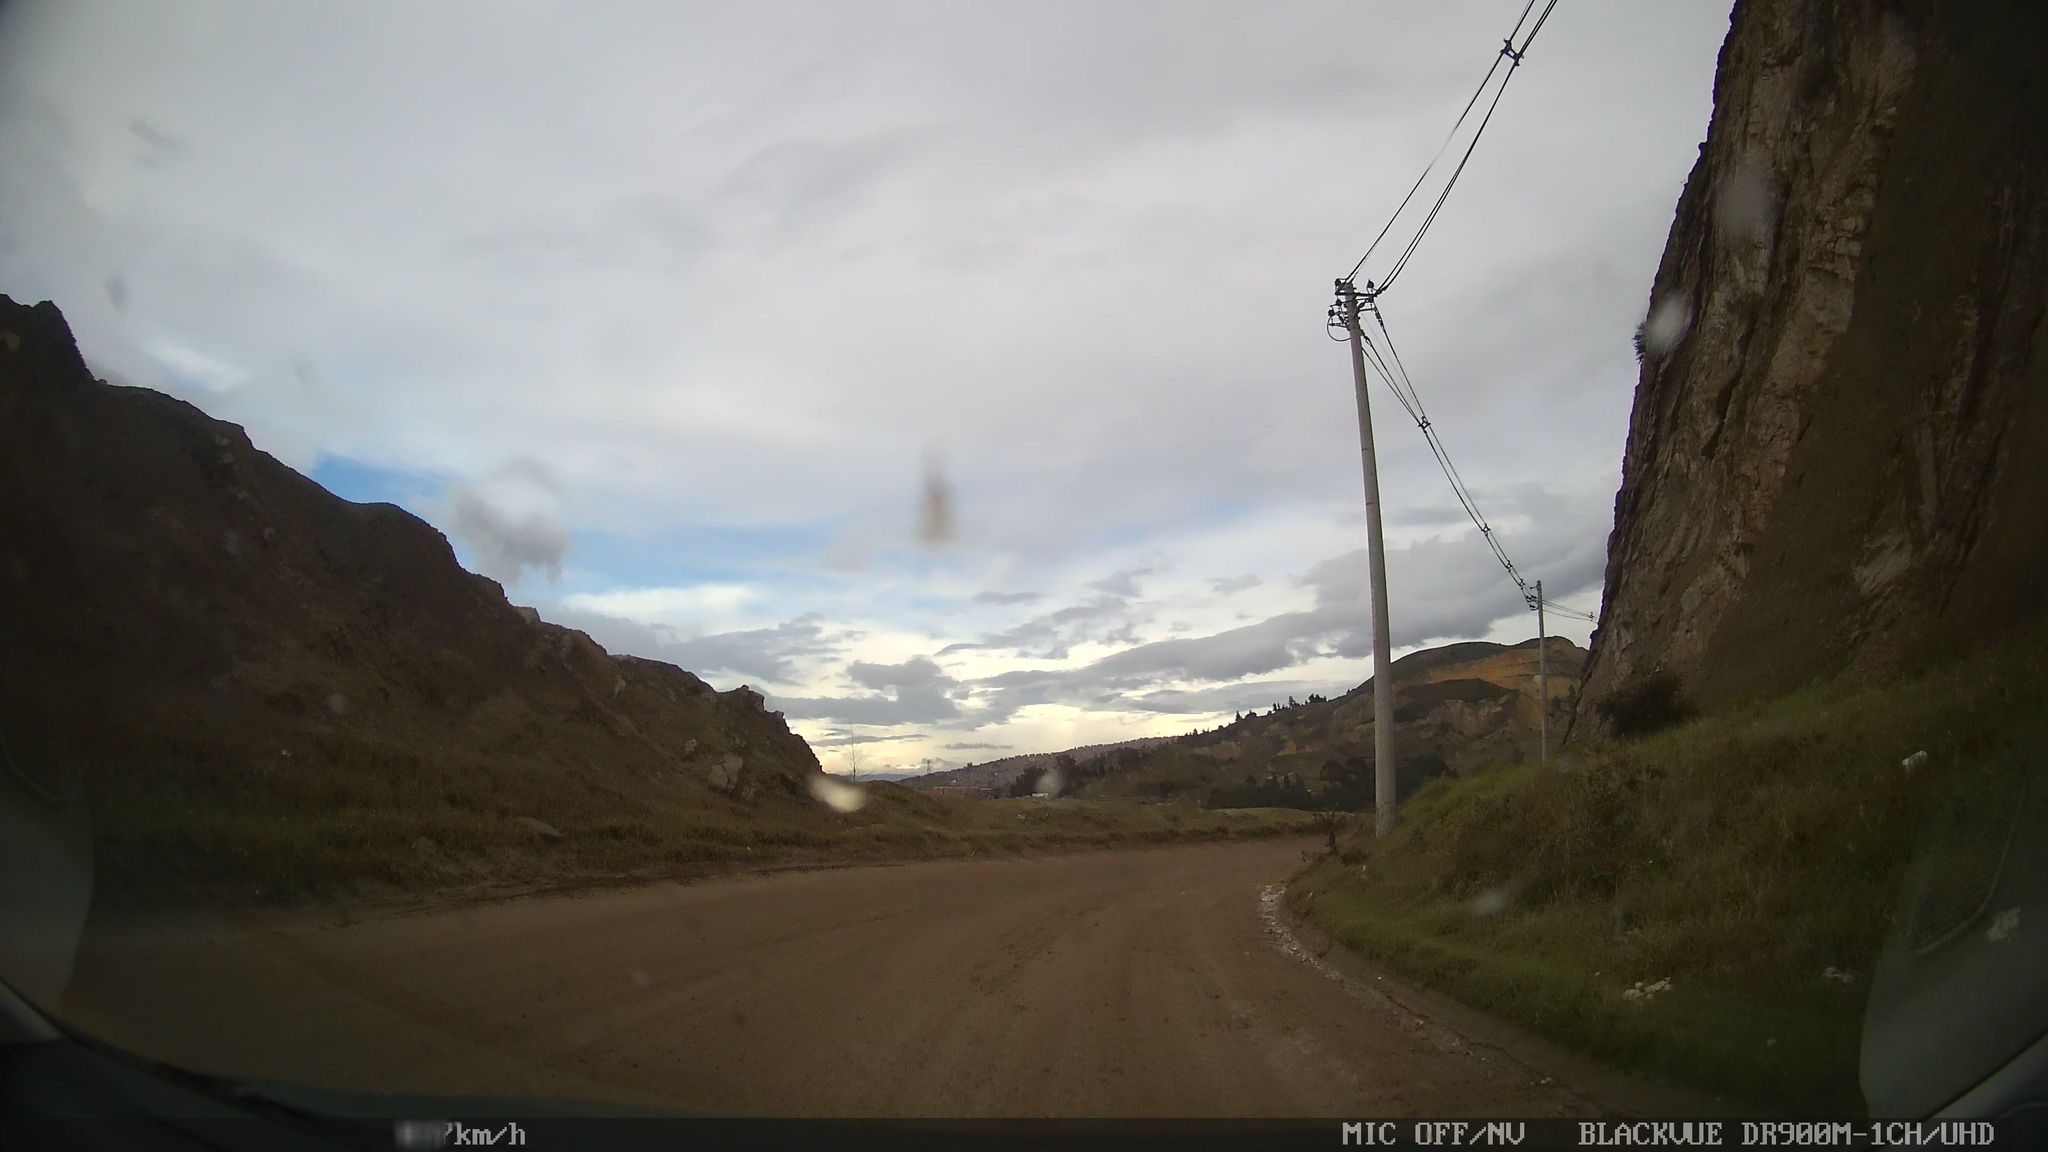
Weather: cloudy
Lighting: dusk/dawn
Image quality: slightly poor
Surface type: driving surface
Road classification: secondary
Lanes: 2
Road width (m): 4.0
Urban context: urban centre
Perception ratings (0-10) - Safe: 1.41, Lively: 1.28, Beautiful: 6.87, Boring: 7.61, Depressing: 5.94, Wealthy: 0.82